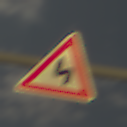
Verkehrszeichen: DoppelkurveZunaechstLinks
Umgebung: Outdoor, Beach
Tageszeit: Midday
Wetter: PartlyCloudy
Licht: Natural
Jahreszeit: NotSpecified
Kontrast: HighContrast